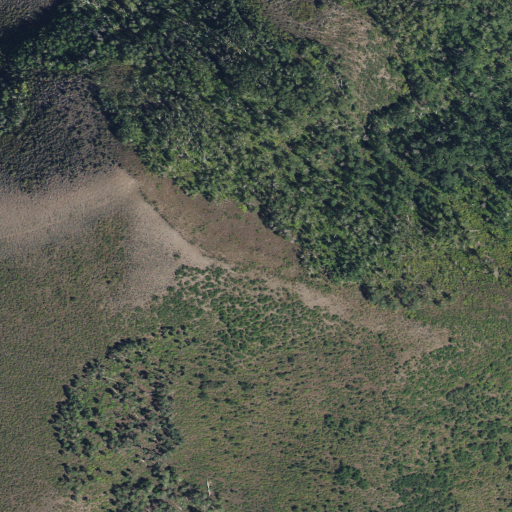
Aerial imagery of mountain in Utah named Indian Peak containing deciduous forest, shrub, evergreen forest, and mixed forest